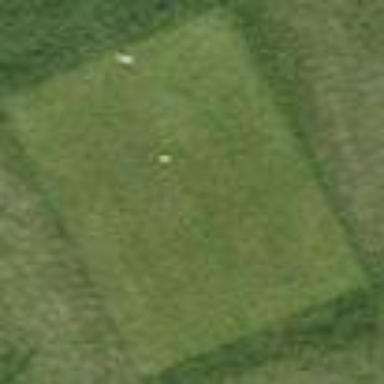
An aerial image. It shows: Golf tee.